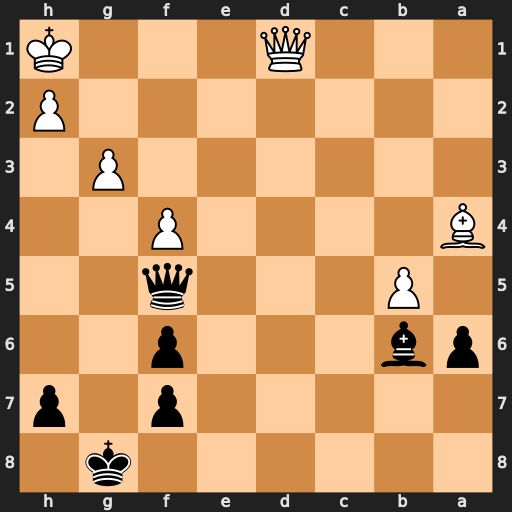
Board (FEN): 6k1/5p1p/pb3p2/1P3q2/B4P2/6P1/7P/3Q3K
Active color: b
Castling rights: -
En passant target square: -
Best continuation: Qe4+ Qf3 Qxf3#